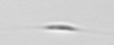
Label: Cylindrotheca_morphotype1